Question: I have a binary image from which I want to measure the area of connected white region manually, without using MATLAB functions. I have labeled the regions
'''
I=imread('http://i.stack.imgur.com/rBaua.jpg')
[Label,Total]=bwlabel(I,8);
'''
The Label is <669x585 double> variable that has all the connected white area labeled separately, starting from 1:Total. Here is the image:
.
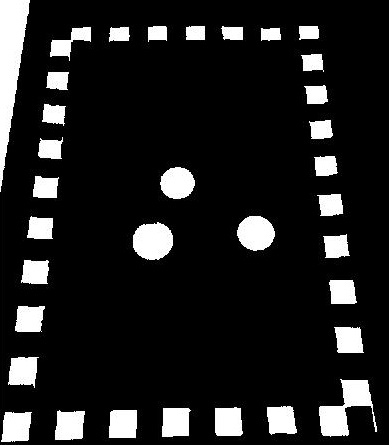
Answer: If you don't want to use any built-in functions, you can easily loop through the labels and compute the number of pixels with a given label.
'''
areas = arrayfun(@(x)sum(Label(:) == x), 1:max(Label(:)));
'''
Alternately, you could use something like 'accumarray' or 'histcounts' to count them for you.
'''
areas = accumarray(Label(:)+1, Label(:), [], @numel);
areas = histcounts(Label(:), 1:max(Label(:)));
'''